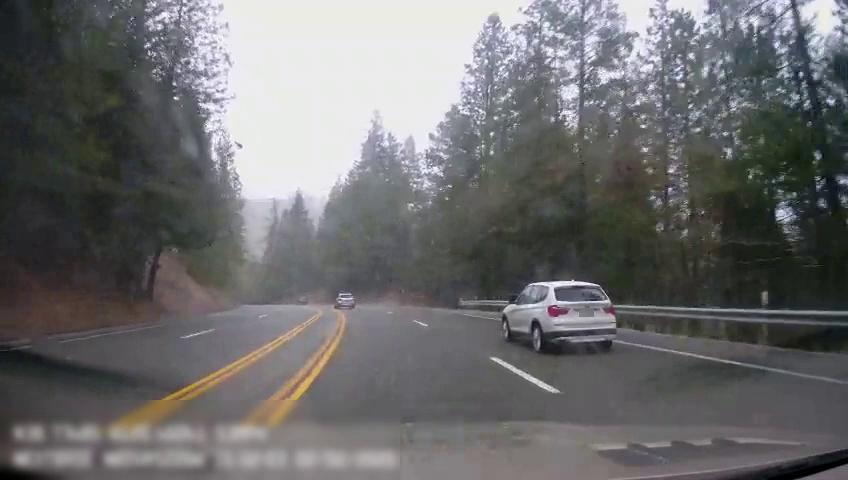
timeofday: Day
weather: Cloudy
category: Drivable Space
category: Vehicles | SUV
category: Vehicles | Car
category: Vehicles | Car
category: Lanes | Alternate Lane
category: Lanes | Alternate Lane
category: Lanes | Alternate Lane
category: Lanes | Current Lane
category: Lanes | Current Lane
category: Lanes | Alternate Lane